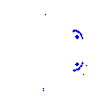
Particle: kaon